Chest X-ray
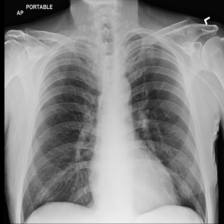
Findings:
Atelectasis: negative
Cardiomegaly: negative
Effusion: negative
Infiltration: negative
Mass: negative
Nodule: negative
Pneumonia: negative
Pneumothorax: negative
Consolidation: negative
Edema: negative
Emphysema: negative
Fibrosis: negative
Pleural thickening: negative
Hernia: negative